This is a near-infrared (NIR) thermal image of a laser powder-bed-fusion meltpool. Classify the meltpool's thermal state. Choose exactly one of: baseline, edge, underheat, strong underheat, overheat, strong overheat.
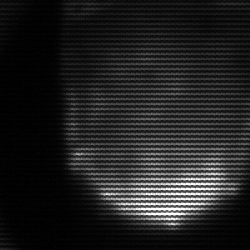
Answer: edge